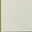
Piece: xx